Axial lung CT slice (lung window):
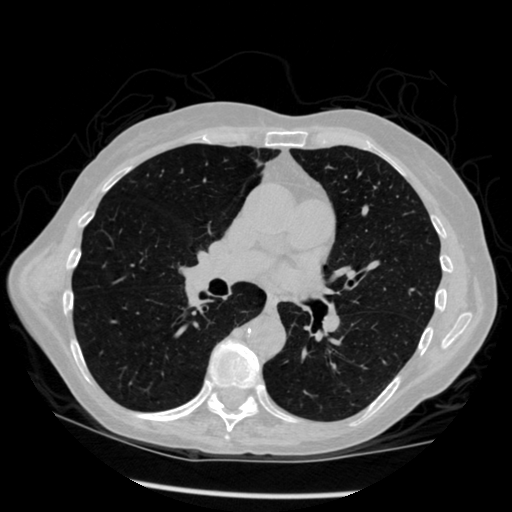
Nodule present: no